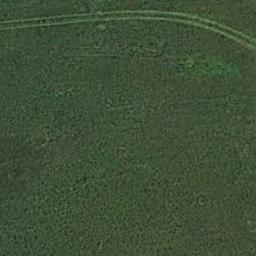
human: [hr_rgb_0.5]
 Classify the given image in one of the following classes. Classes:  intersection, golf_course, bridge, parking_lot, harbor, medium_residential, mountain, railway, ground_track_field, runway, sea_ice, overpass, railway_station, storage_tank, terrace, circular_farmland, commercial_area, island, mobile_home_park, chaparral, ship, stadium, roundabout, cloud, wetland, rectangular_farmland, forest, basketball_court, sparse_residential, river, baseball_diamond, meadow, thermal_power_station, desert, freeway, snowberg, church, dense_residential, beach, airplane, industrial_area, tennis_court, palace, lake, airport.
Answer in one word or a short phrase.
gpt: meadow